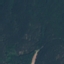
Land use / land cover: Forest